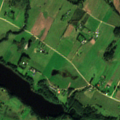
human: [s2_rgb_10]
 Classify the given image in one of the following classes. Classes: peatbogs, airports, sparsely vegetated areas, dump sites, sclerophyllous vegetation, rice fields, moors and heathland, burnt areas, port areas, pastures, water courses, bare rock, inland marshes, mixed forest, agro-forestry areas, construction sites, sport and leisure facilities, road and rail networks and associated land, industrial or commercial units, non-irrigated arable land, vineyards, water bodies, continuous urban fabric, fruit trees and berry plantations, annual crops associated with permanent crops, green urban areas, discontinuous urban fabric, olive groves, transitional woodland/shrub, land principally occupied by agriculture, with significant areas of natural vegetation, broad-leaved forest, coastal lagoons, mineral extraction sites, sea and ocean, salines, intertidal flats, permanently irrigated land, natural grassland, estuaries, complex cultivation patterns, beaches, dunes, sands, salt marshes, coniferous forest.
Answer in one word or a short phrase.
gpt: non-irrigated arable land, pastures, complex cultivation patterns, land principally occupied by agriculture, with significant areas of natural vegetation, broad-leaved forest, water bodies